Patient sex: M
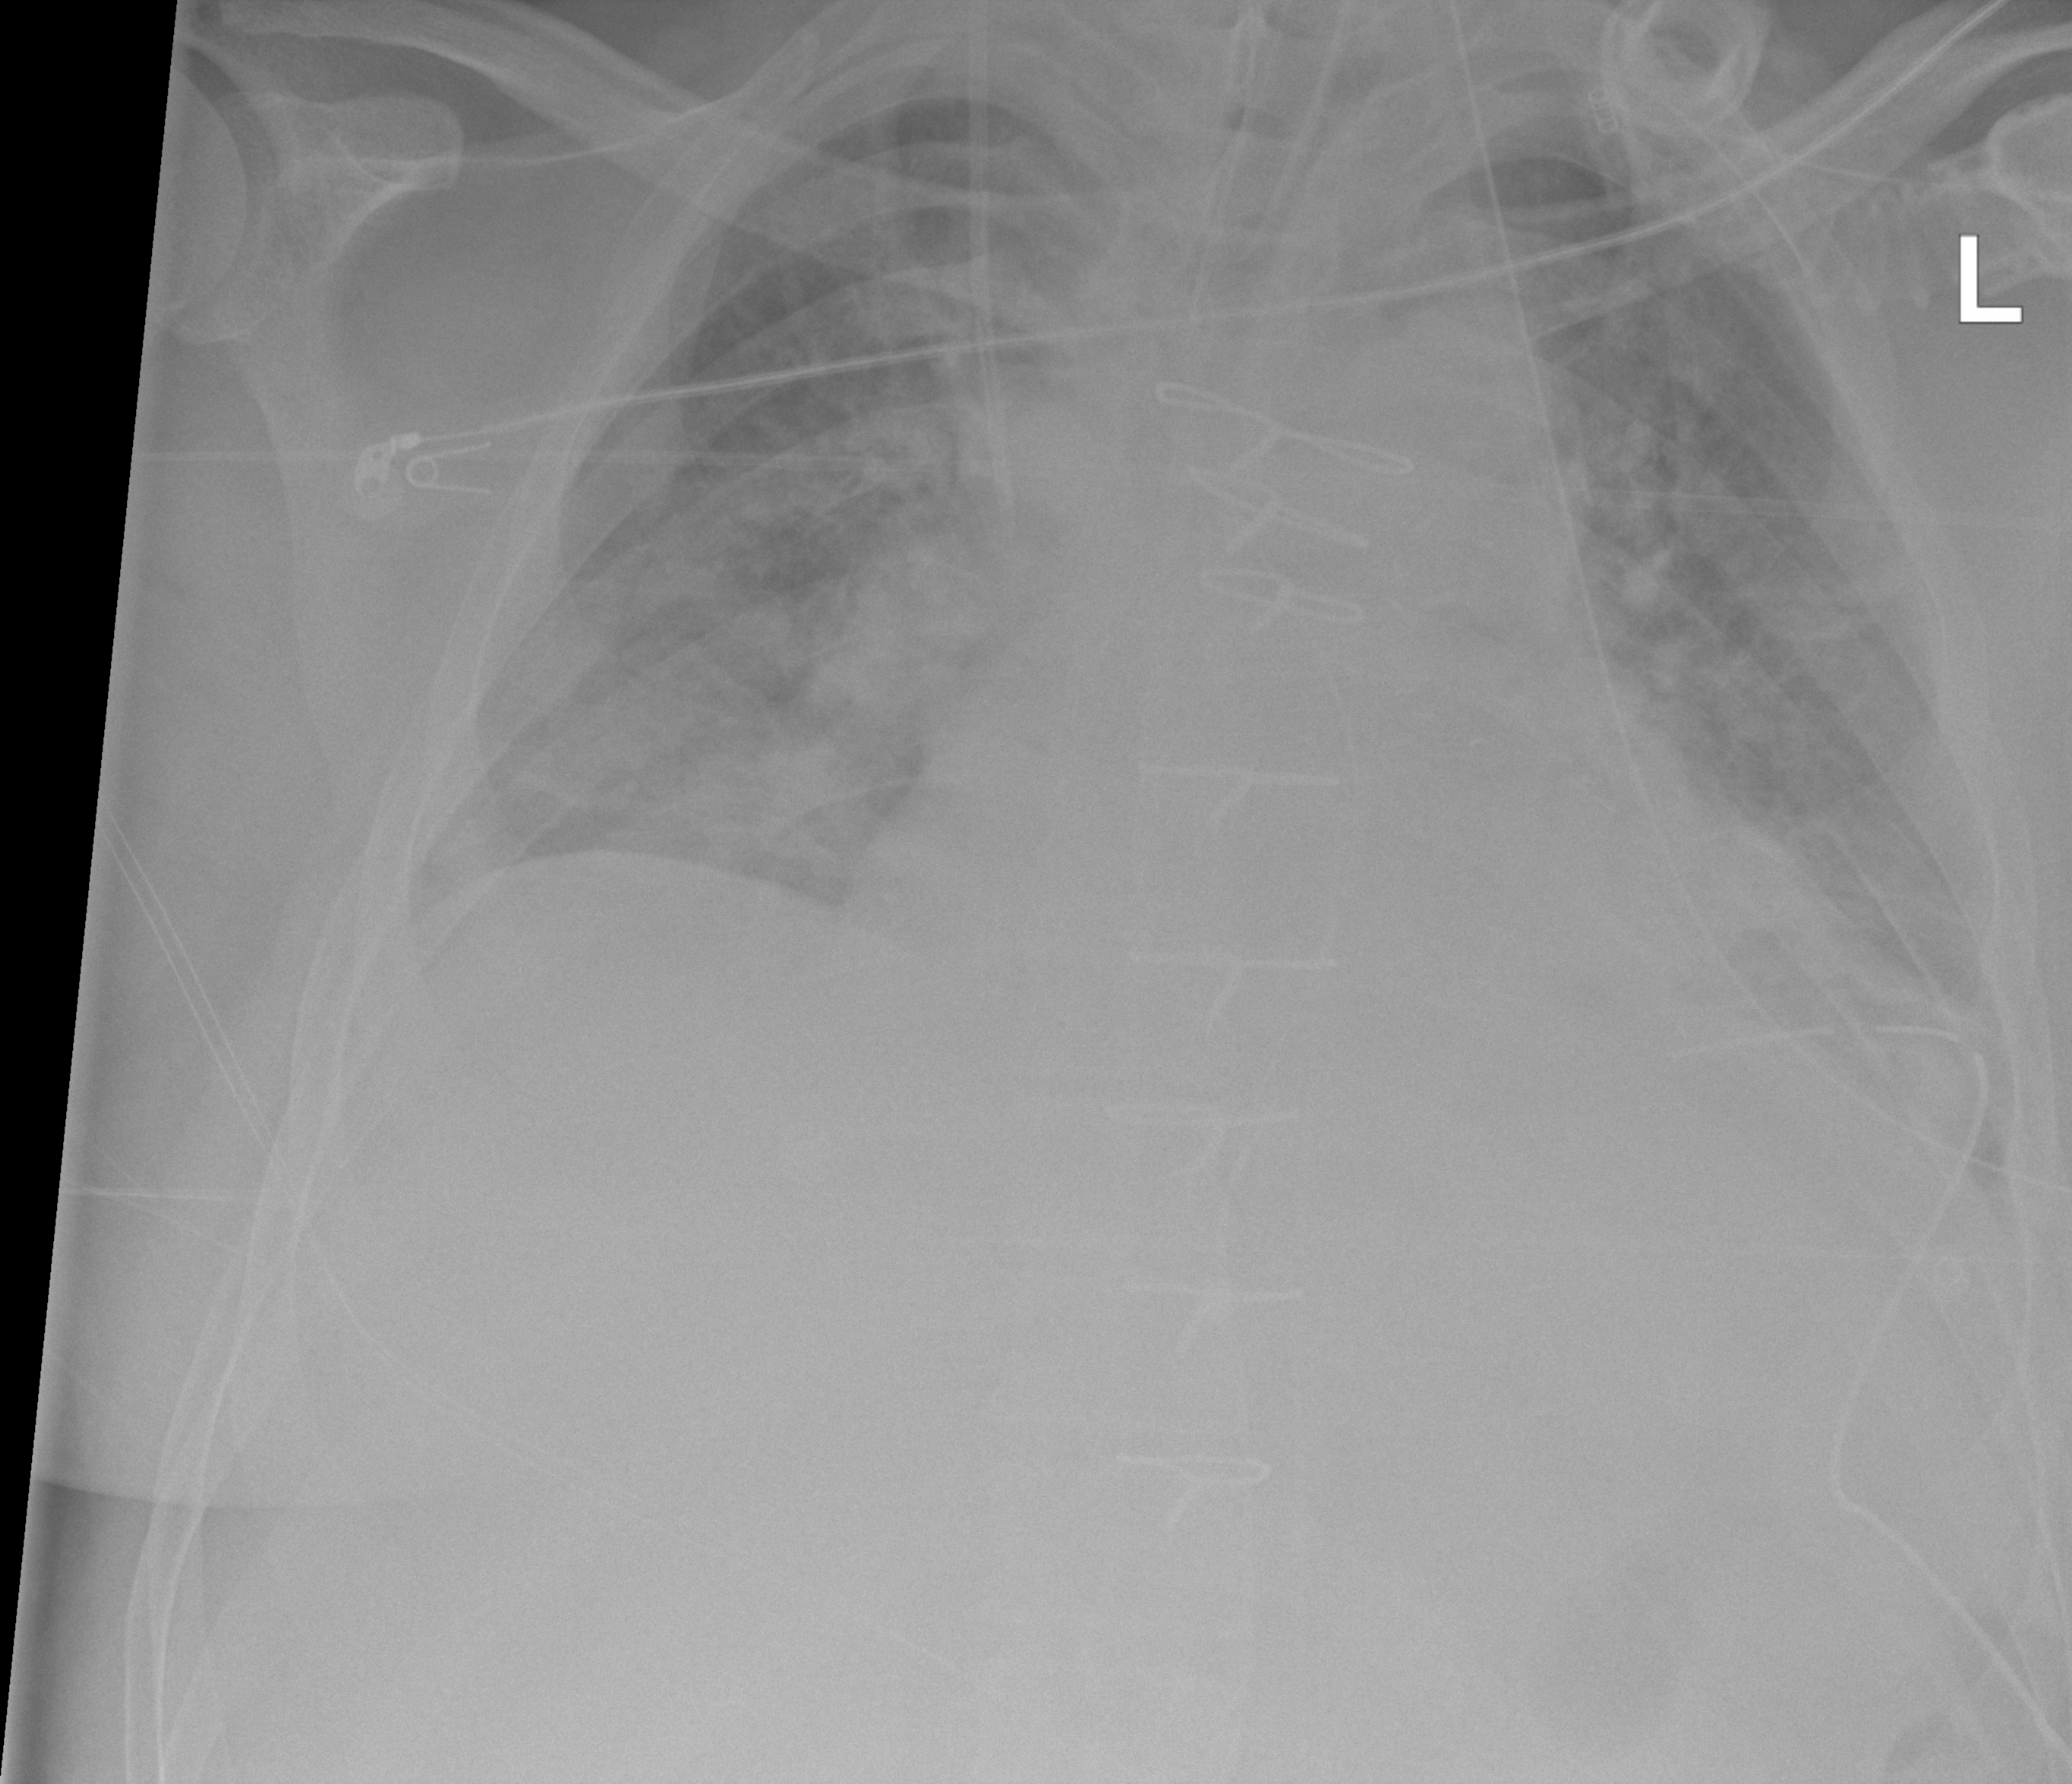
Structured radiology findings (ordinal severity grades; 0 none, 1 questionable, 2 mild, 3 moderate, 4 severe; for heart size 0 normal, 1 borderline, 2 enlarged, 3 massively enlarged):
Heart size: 2
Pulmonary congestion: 2
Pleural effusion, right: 0
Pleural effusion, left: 1
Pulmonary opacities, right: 2
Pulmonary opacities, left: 2
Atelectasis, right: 2
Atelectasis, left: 2